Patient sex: M
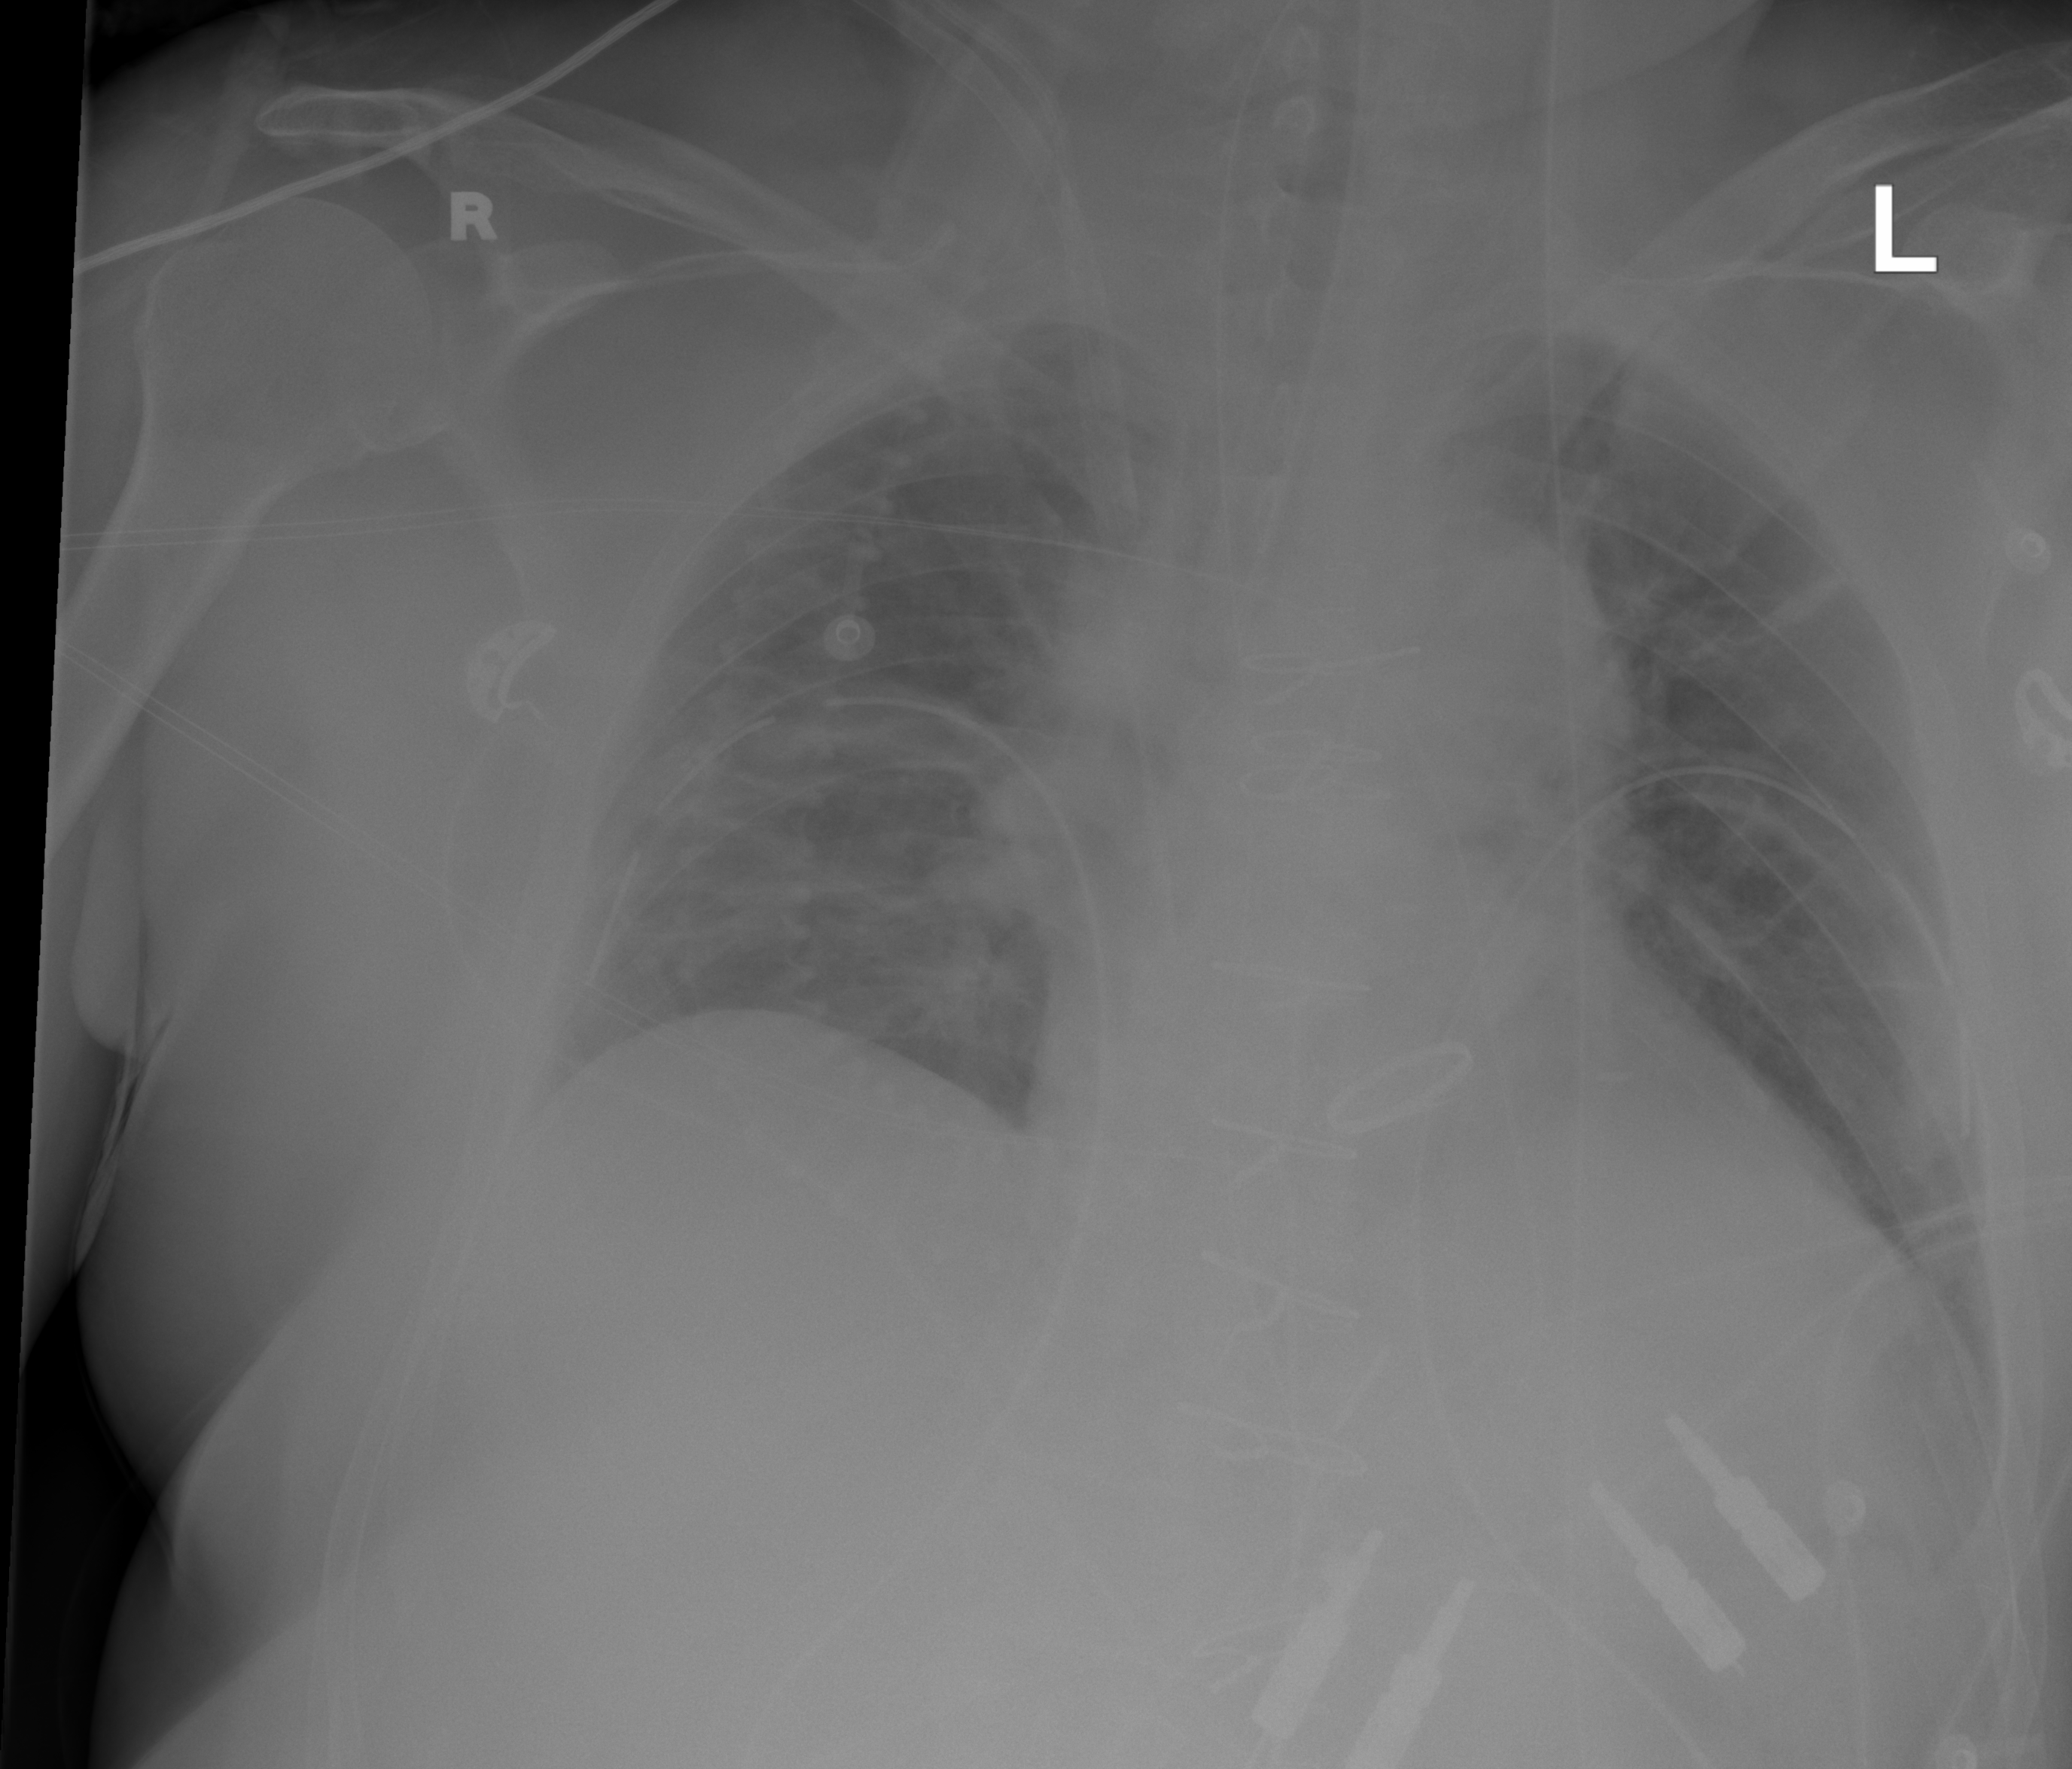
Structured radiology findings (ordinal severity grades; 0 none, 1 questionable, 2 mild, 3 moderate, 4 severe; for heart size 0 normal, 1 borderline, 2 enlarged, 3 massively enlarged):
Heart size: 1
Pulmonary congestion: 2
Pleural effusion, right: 0
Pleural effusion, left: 0
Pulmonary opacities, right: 2
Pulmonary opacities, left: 2
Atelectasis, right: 2
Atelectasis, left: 2